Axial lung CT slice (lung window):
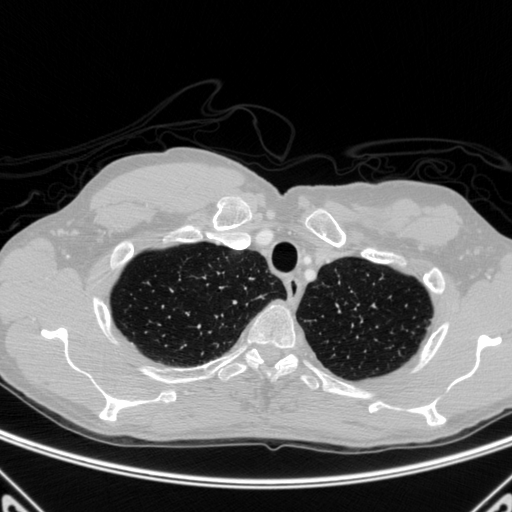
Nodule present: no